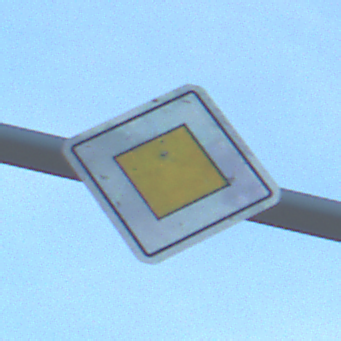
Verkehrszeichen: Vorfahrtsstrasse
Umgebung: Outdoor, Nature
Tageszeit: SunriseSunset
Wetter: PartlyCloudy
Licht: Natural
Jahreszeit: NotSpecified
Kontrast: MediumContrast